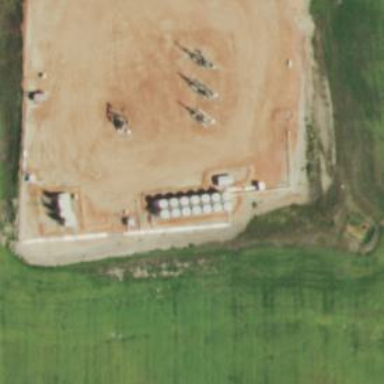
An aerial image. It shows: Storage tank with man-made structure.